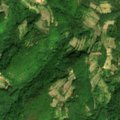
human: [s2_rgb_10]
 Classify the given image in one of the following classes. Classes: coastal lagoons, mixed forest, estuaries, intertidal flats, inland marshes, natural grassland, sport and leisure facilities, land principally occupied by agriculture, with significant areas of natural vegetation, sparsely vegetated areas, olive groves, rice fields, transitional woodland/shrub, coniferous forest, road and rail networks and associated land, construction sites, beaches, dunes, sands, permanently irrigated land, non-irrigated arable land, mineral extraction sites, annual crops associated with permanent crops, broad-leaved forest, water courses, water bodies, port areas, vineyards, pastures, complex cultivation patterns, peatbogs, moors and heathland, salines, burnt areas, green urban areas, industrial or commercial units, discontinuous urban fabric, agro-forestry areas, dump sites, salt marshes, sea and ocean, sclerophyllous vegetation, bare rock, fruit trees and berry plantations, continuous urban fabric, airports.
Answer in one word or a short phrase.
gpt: land principally occupied by agriculture, with significant areas of natural vegetation, broad-leaved forest, transitional woodland/shrub